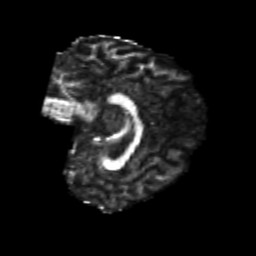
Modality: FA
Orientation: sagittal
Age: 20
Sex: female
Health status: healthy
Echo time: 0.074 s